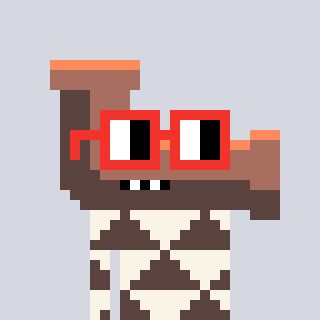
a pixel art character with square red glasses, a pipe-shaped head and a darkbrown-colored body on a cool background